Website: crate-barrel
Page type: review-order
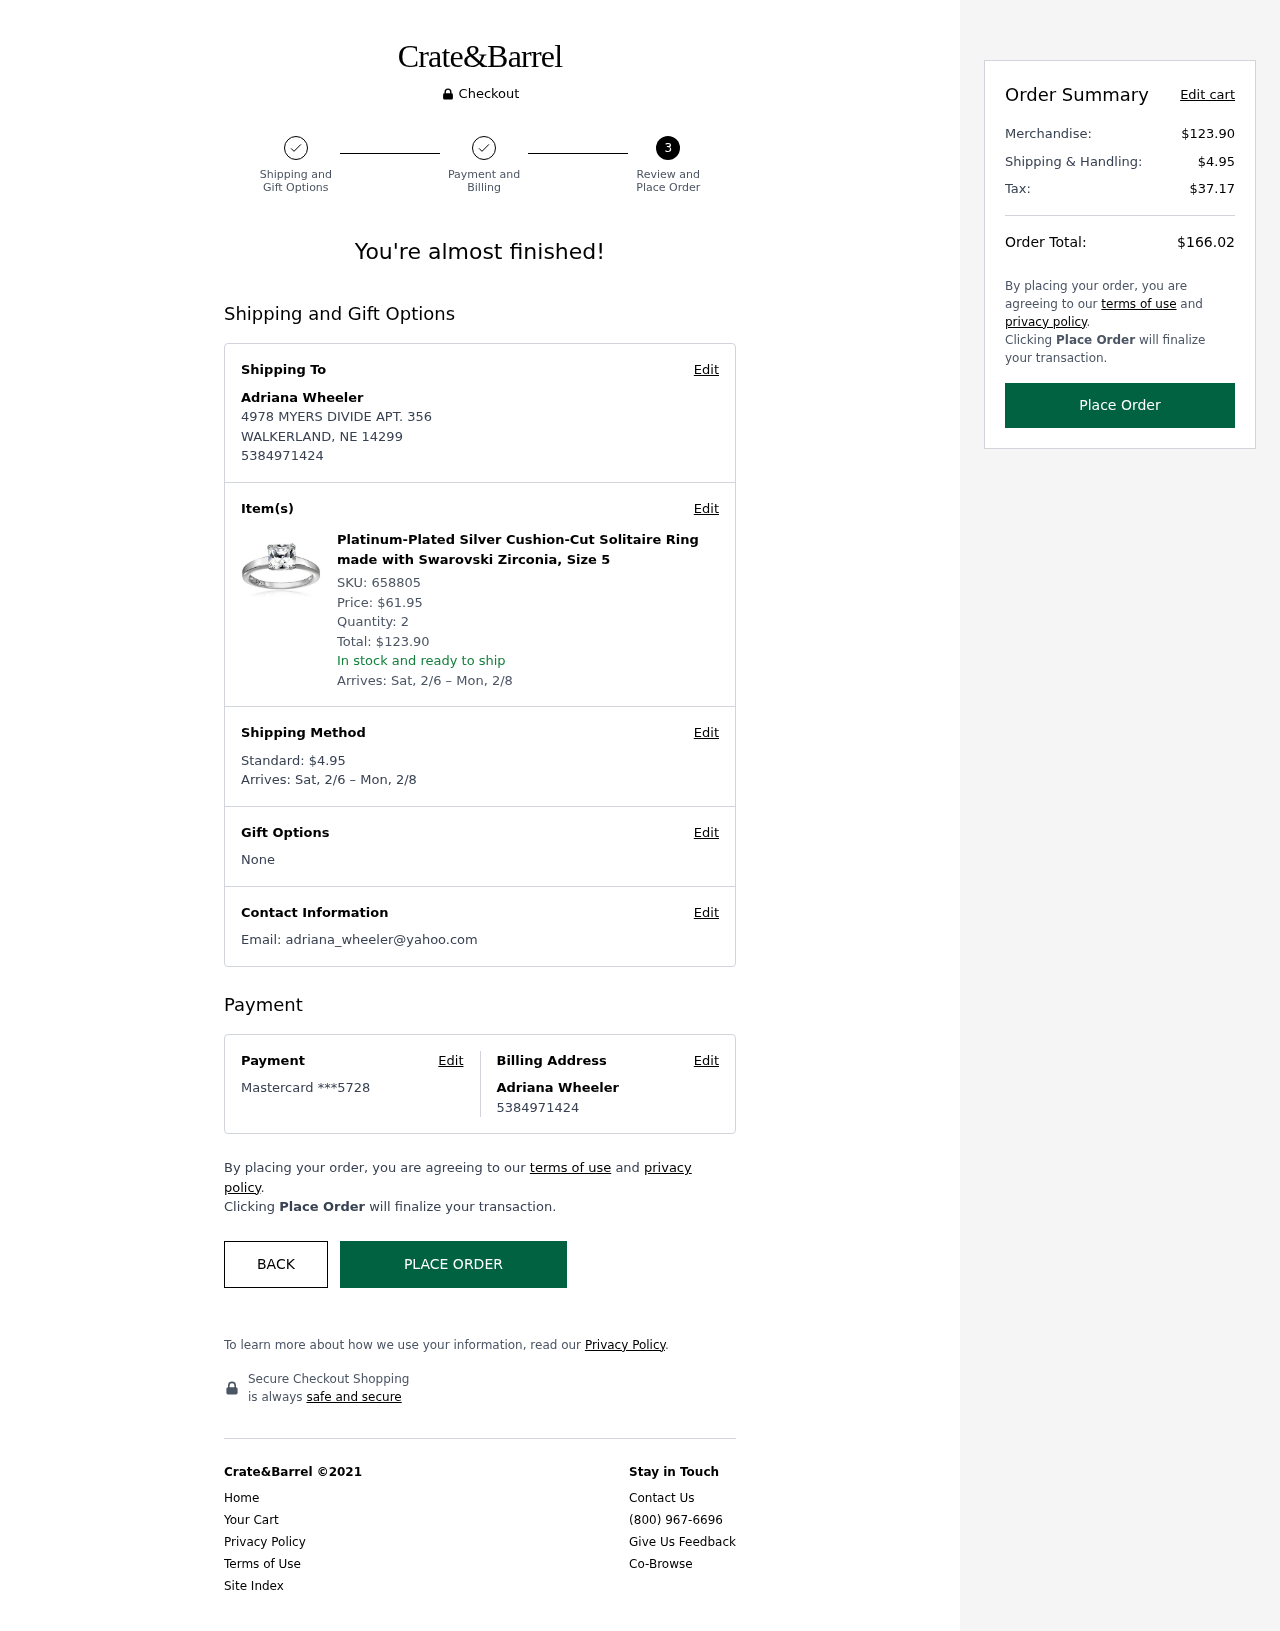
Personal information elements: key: PII_CARD_LAST4
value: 5728
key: PII_CARD_TYPE
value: Mastercard
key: PII_CITY_STATE_ZIP
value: WALKERLAND, NE 14299
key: PII_EMAIL
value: adriana_wheeler@yahoo.com
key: PII_FULLNAME
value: Adriana Wheeler
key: PII_FULLNAME2
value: Adriana Wheeler
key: PII_PHONE
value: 5384971424
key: PII_PHONE2
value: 5384971424
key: PII_STREET
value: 4978 MYERS DIVIDE APT. 356
Product elements: key: PRODUCT1_NAME
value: Platinum-Plated Silver Cushion-Cut Solitaire Ring made with Swarovski Zirconia, Size 5
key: PRODUCT1_PRICE
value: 61.95
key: PRODUCT1_QUANTITY
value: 2
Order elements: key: ORDER_SKU
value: SKU: 658805
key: ORDER_ITEM_TOTAL
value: Total: $123.90
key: ORDER_DELIVERY_DATE
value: Arrives: Sat, 2/6 – Mon, 2/8
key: ORDER_SHIPPING_COST
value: $4.95
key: ORDER_SHIPPING_COST
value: Standard: $4.95
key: ORDER_SUBTOTAL
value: $123.90
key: ORDER_TAX
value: $37.17
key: ORDER_TOTAL
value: $166.02